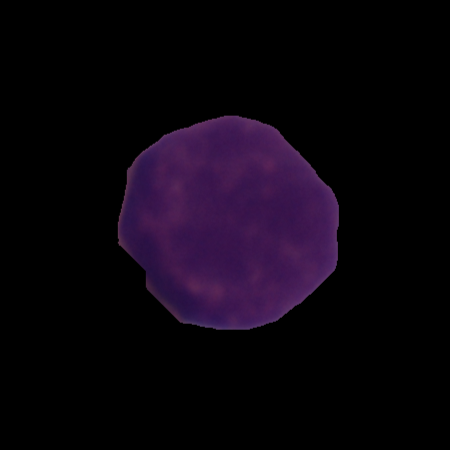
Label: cancer